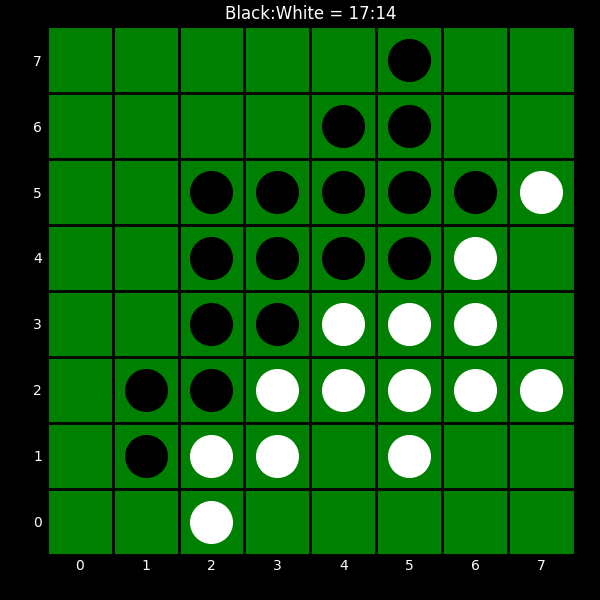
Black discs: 17
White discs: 14